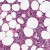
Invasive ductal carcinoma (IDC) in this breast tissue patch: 1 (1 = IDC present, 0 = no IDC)